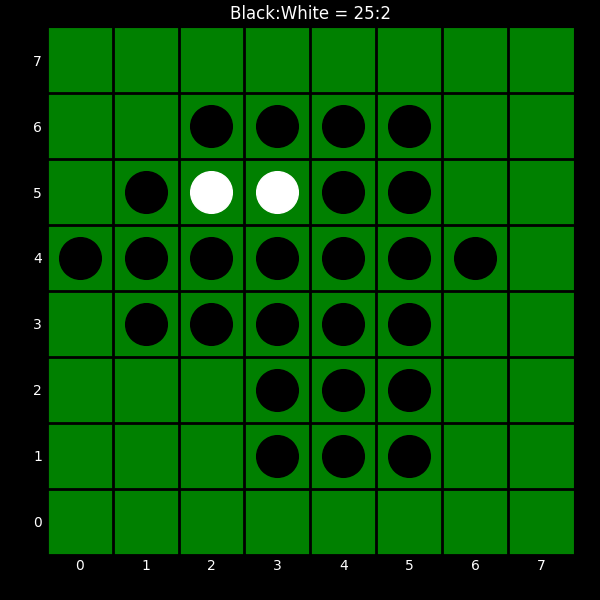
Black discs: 25
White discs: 2